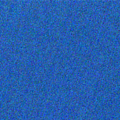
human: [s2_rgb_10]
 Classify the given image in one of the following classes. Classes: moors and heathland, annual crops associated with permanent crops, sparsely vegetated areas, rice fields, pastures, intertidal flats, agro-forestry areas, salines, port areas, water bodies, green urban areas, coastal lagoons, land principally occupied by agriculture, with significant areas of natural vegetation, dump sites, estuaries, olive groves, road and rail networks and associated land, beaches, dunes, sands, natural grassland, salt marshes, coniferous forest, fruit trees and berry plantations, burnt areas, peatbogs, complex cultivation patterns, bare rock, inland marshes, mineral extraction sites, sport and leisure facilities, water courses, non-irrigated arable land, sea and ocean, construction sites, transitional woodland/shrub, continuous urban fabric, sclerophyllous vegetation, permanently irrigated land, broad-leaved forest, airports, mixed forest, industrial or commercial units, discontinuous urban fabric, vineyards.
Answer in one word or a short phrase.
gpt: water bodies